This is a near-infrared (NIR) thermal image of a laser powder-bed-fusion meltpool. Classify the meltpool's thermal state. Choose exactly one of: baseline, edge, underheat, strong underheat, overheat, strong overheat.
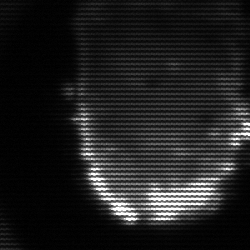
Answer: baseline